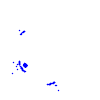
Particle: electron